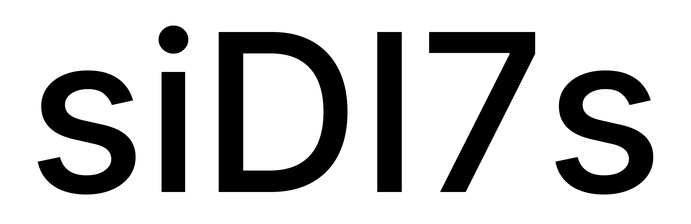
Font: Inter_Medium